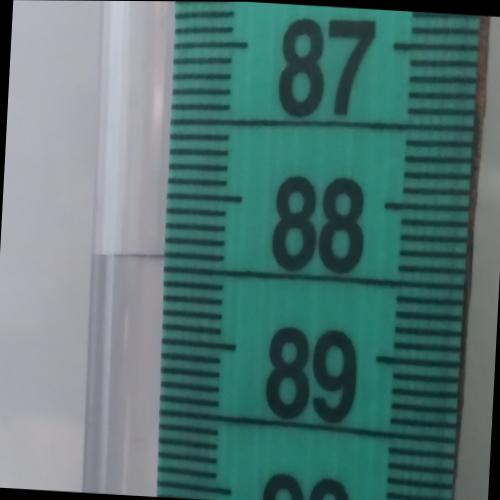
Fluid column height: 88.4 cm